Question: So this might seem like an obvious question to some, but what is the best practice for aligning versatile span content in a responsive grid? I know you could simply set a pixel height, but wouldn't that kind of defeat the purpose of keeping things responsive?
Take the below screenshot for instance:

'''
<div class="container">
<div class="row">
<div class="span3 well"><p>Lorem ipsum dolor sit amet, consectetur adipiscing elit. Donec facilisis venenatis sollicitudin. Nam eros risus, lobortis a ultricies sed, interdum in mi. Donec elementum ullamcorper odio, vel gravida velit pretium quis. Donec sagittis, sem nec rhoncus tristique, dui ante volutpat nisl, sit amet feugiat velit lorem sagittis turpis. Quisque laoreet arcu et sapien volutpat nec porta augue iaculis. Lorem ipsum dolor sit amet, consectetur adipiscing elit. Aenean accumsan feugiat libero, vel fringilla neque euismod vitae. Nullam justo mi, faucibus sagittis pharetra non, egestas sit amet nulla.</p></div>
<div class="span3 well"><p>Lorem ipsum dolor sit amet, consectetur adipiscing elit. Donec facilisis venenatis sollicitudin. Nam eros risus, lobortis a ultricies sed, interdum in mi. Donec elementum ullamcorper odio, vel gravida velit pretium quis. Donec sagittis, sem nec rhoncus tristique, dui ante volutpat nisl, sit amet feugiat velit lorem sagittis turpis. Quisque laoreet arcu et sapien volutpat nec porta augue iaculis. Lorem ipsum dolor sit amet, consectetur adipiscing elit. Aenean accumsan feugiat libero, vel fringilla neque euismod vitae. Nullam justo mi, faucibus sagittis pharetra.</p> </div>
<div class="span3 well"><p>Lorem ipsum dolor sit amet, consectetur adipiscing elit. Donec facilisis venenatis sollicitudin. Nam eros risus, lobortis a ultricies sed, interdum in mi. Donec elementum ullamcorper odio, vel gravida velit pretium quis. Donec sagittis, sem nec rhoncus tristique, dui ante volutpat nisl, sit amet feugiat velit lorem sagittis turpis. Quisque laoreet arcu et sapien volutpat nec porta augue iaculis. Lorem ipsum dolor sit amet, consectetur adipiscing elit. Aenean accumsan feugiat libero.</p> </div>
</div>
</div>
'''
You can find the relevant JSfiddle <URL>.
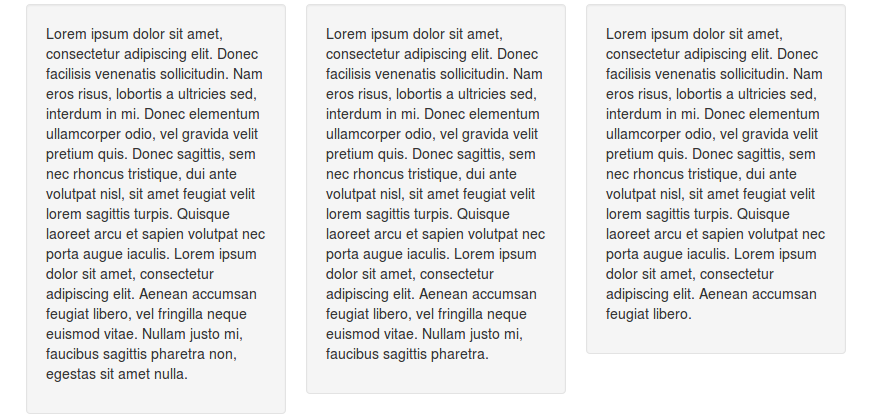
Answer: Although your markup doesn't keep the hierarchy recommended by the bootstrap doc ('.container > .row > .span > .well'), have you thought about absolute positioning ? No JS involved.
<URL>
'''
<div class="container" style="position: relative;">
<div class="row faux-row">
<div class="span3 well"></div>
<div class="span3 well"></div>
<div class="span3 well"></div>
</div>
<div class="row vrai-row">
<div class="span3"><p>...</p></div>
<div class="span3"><p>...</p></div>
<div class="span3"><p>...</p></div>
</div>
</div>
'''
'''
.vrai-row { position: relative;z-index: 101; }
.faux-row { position: absolute;top: 0;left: 0;right: 0;bottom: 0;z-index: 100; }
.faux-row .well {
height: 100%;
/* The following is because .span* elements should not have paddings, margins nor borders see http://stackoverflow.com/a/<PHONE>/<PHONE> */
box-sizing: border-box;
}
'''
If you want to set padding, margin, borders (styling that actually take space), it should be applied to the real one and the one - not the columns themselves, but their children for example.
The downside is that (as it is in the demo) you have to stick to the non-responsive grid (fluid or static). But it should work with a few more rules encapsulated in media queries.
---
### Update
Responsiveness is actually not so hard to get, if you keep the '.well' class on all spans :
<URL>
'''
@media (max-width: 767px) {
.faux-row { display: none!important; }
}
@media (min-width: 768px) {
.vrai-row .well { /* Deactivate well styles */
background-color: transparent;
border-color: transparent;
-webkit-box-shadow: none;
-moz-box-shadow: none;
box-shadow: none;
}
}
'''